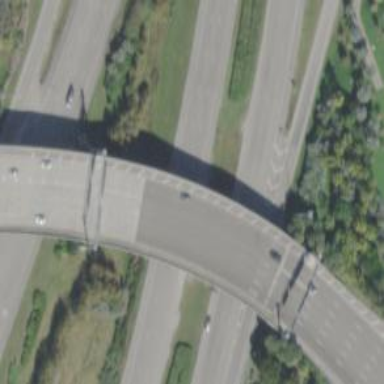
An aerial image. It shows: Tertiary road with bridge.